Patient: sex M, age 55
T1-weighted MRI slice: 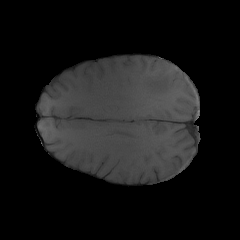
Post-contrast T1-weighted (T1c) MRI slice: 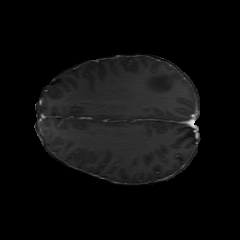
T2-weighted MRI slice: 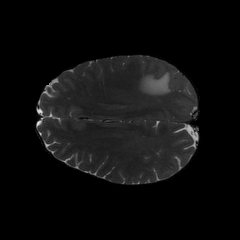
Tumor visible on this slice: yes
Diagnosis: Glioblastoma, IDH-wildtype
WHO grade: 4